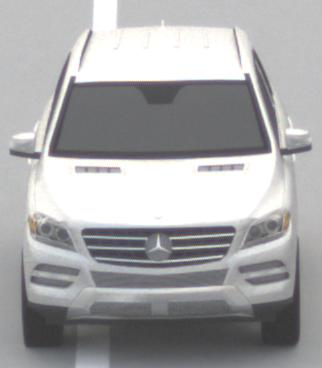
Make: Mercedes-Benz
Model: ML 350
Detailed model: M-Class (166)
Model produced from: 2011/11
Model produced until: 2014/10
Doors: 5
Color: white
Road condition: dry road
Daytime: midday
Contrast: low contrast